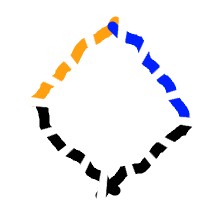
Shape: rhombus